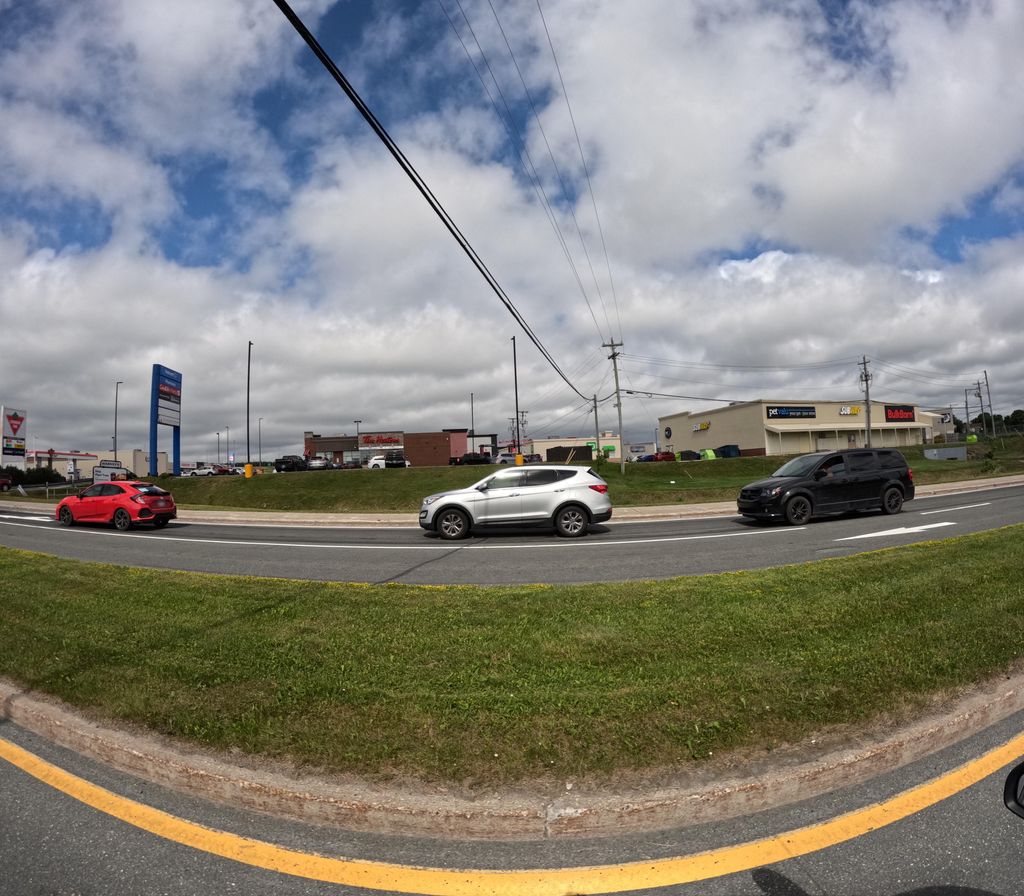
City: st_johns